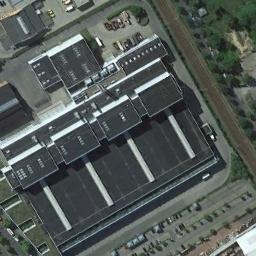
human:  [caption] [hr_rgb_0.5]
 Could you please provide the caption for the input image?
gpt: The houses in the industrial area are all blue .

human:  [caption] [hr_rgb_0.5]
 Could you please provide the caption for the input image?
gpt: The industrial area has some industrial equipment and several workshops .

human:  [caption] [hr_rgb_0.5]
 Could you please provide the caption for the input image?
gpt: There are many houses of different shapes and sizes in the industrial zone .

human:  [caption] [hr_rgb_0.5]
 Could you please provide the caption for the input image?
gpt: Neatly planned factories and roads in an industrial area with green belts .

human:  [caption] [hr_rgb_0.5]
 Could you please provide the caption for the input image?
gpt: There are some black buildings on the industrial area .